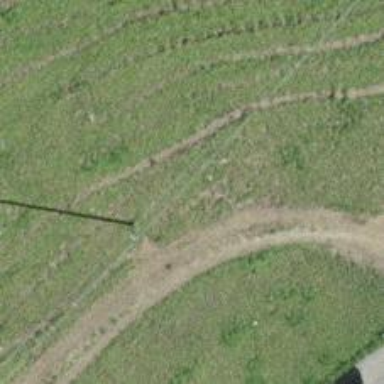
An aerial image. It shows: Power pole.